Question: I am beginner to 'Elastic Search' and 'logStash'. After going through the n number of documentation still i couldn't figure out. Why there is an broker needed in between logshipping and indexing component. Can't we directly send the logs to 'Elastic Search' and start indexing?
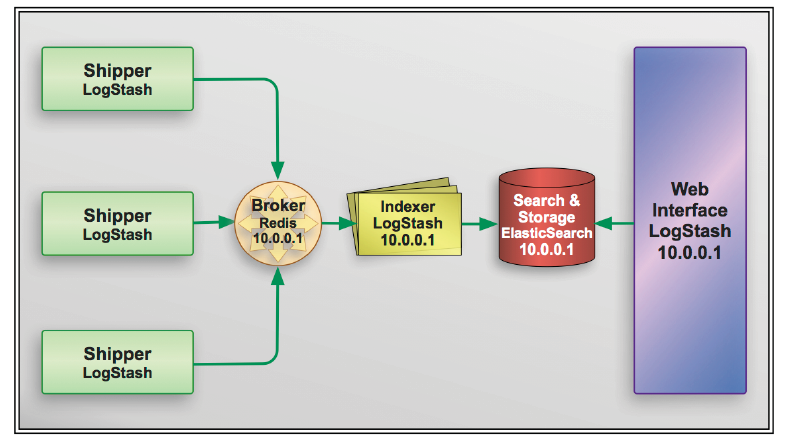
Answer: The role of the message queue is to be the gatekeeper and protect the parser from being overloaded with too many log messages. It is all about the maximum number of events your parser can process in one second and when this rate becomes too high, the log parser will drop events and will cause data lose. To prevent this situation a message queue is mandatory.
When you send log messages directly to the log parser from log shipper you basically push the messages and hope that the parser can handle the rate at which these events are being pushed to it. When you choose to use a message queue you allow the log parser to pull the messages at the rate that it can handle. When the rate is too high and the parser can't pull all the messages, they will accumulate in your message queue and once the rate will become lower, the parser will pull these messages and clear the queue. A message queue is your best protection against temporary high load on your central logging solution.
In rare cases your database server will crash and during that time the parser will have no available destination to send its parsed log messages to. From the input side the parser will receive more and more messages from the log shipper and will start dropping them. In that case, all the log messages generated during this time will be gone.
A message queue is a great solution to that situation and will allow the parser to stop pulling events and let them accumulate in the message queue. Once the session to the database will be restored all the events will be pulled by the parser and sent to the database. It might take some time to parse and write such a big queue but eventually you will have complete access to your generated log data and no data will be lost.
In some cases your log files might be scattered between different servers outside of your data center and you will want them to send data to your centralized logging solution. By using a message queue, you will be able to keep your data safe, sending it encrypted and limiting your inbound access to a single port on your message queue server. It is very important to take into consideration the security aspects of your centralized logging solution and especially so when it comes to a distributed server environment.